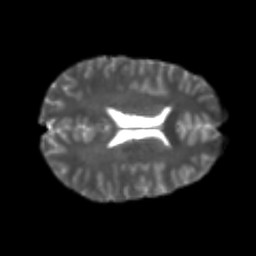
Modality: T2w
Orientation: axial
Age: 22
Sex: male
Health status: healthy
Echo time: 0.074 s